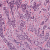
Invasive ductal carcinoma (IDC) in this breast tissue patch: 1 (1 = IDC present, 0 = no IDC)